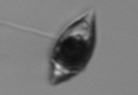
Label: Amphidinium